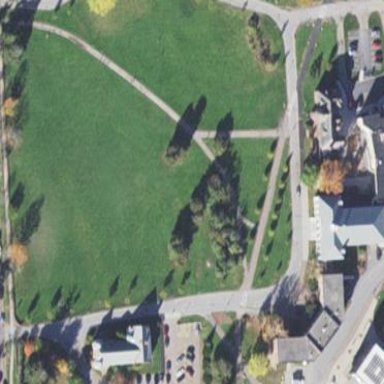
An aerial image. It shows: Park with grassy land use.